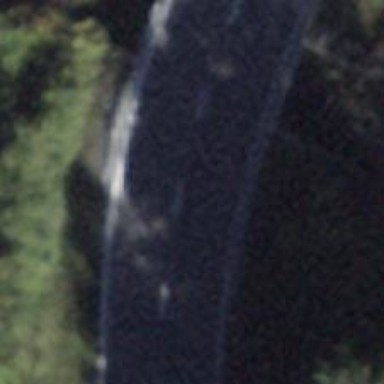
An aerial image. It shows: Tertiary road with bridge.